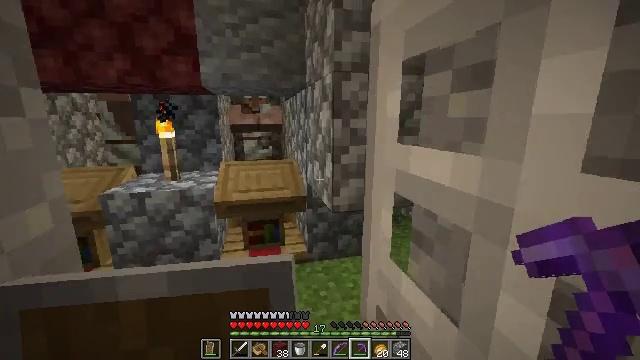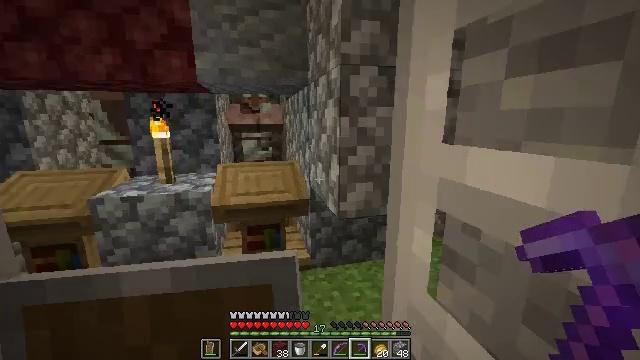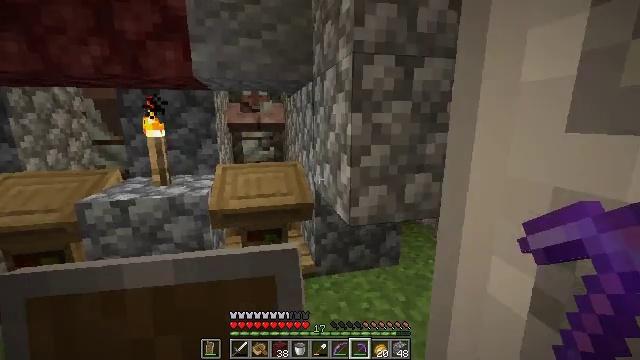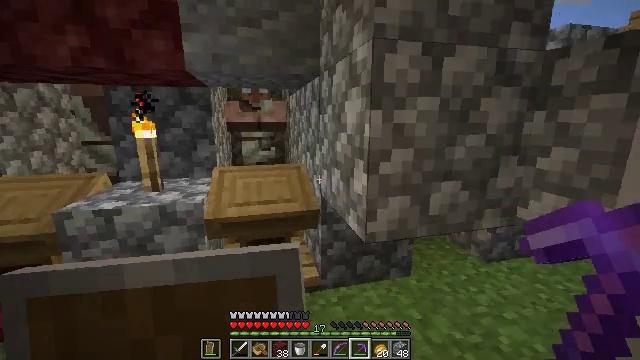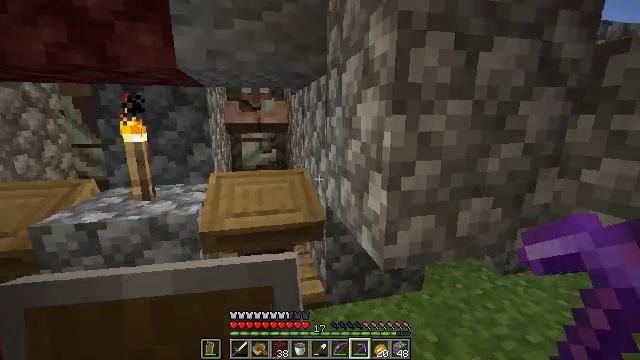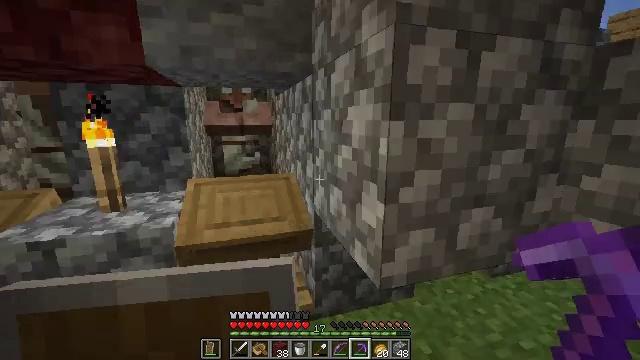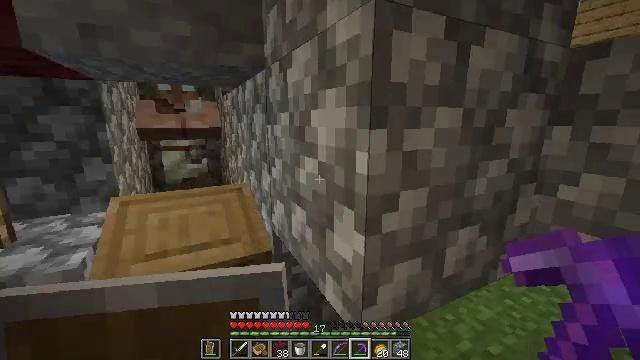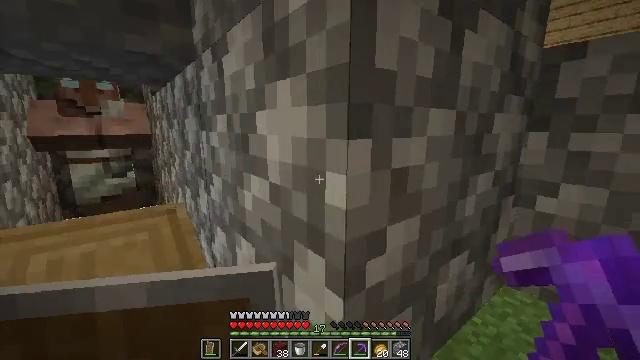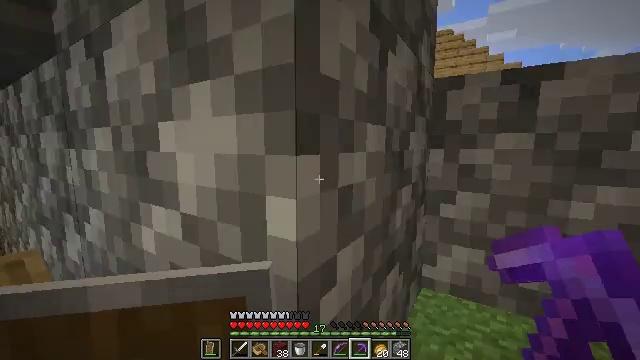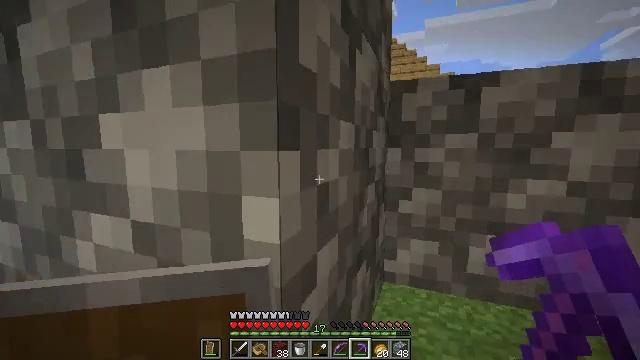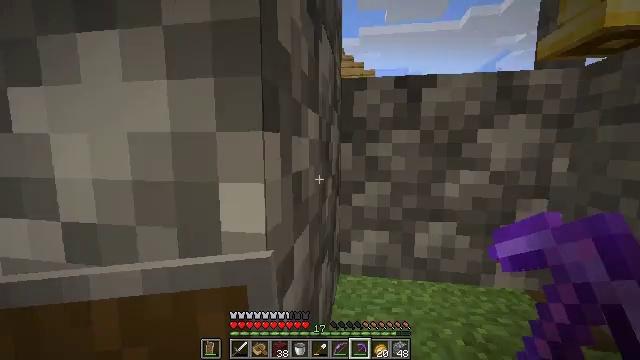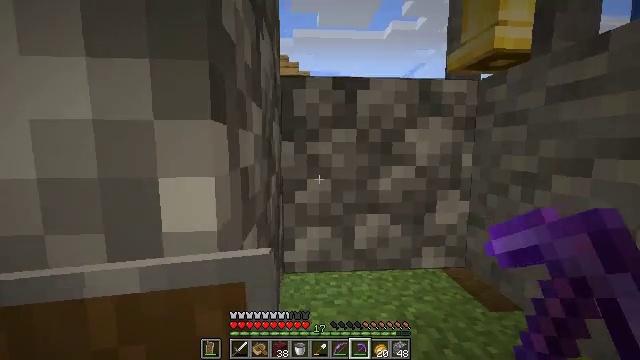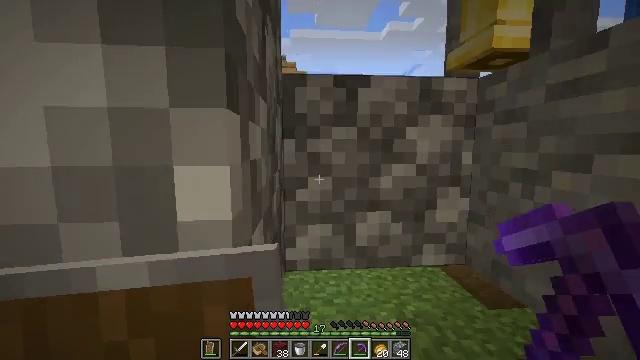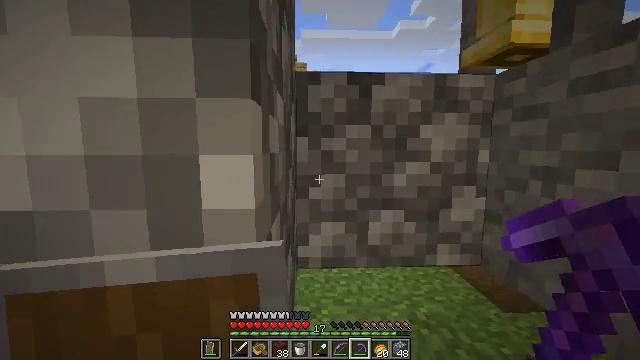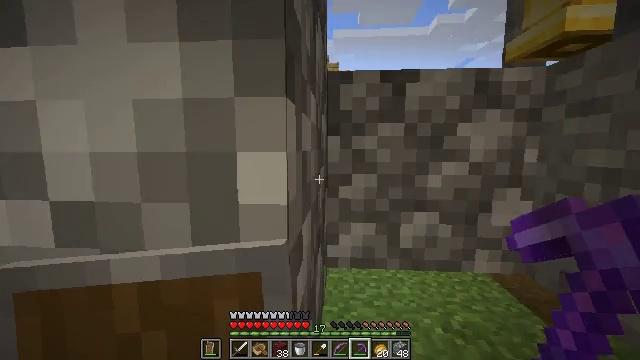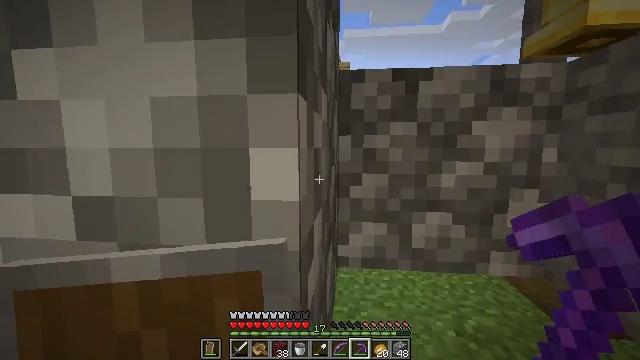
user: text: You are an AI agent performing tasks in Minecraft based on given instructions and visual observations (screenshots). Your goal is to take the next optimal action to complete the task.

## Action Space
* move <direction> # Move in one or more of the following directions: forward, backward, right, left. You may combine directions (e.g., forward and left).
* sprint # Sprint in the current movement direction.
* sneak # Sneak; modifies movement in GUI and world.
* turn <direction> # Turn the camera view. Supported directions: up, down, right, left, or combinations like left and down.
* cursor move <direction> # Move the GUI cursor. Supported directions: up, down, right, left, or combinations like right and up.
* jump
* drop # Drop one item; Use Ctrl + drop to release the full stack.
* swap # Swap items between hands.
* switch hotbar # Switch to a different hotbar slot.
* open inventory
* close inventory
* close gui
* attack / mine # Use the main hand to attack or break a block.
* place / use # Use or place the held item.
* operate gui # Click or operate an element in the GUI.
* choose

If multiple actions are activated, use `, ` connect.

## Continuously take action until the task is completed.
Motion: motion action
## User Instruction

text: Collect cobblestone blocks for construction.
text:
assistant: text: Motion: move forward
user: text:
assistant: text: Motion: move forward
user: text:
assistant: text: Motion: move forward
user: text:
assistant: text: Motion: move forward
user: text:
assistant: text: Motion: move forward, turn right
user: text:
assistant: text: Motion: move forward, turn right
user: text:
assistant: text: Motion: move forward, turn right and up
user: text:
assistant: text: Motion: turn right and up
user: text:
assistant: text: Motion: turn right
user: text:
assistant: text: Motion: turn right
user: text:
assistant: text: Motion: turn right
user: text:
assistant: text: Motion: no_op
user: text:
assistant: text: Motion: turn left
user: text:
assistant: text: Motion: turn left
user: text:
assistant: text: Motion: turn left
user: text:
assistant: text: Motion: turn left, attack / mine
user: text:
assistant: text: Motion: attack / mine
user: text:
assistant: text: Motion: attack / mine
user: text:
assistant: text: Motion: attack / mine
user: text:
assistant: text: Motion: attack / mine
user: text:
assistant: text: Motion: attack / mine
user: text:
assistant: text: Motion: attack / mine
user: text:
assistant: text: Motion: attack / mine
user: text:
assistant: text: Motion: attack / mine
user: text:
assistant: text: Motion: no_op
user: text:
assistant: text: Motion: no_op
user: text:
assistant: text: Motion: no_op
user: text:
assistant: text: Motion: no_op
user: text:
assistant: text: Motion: attack / mine
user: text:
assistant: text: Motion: attack / mine